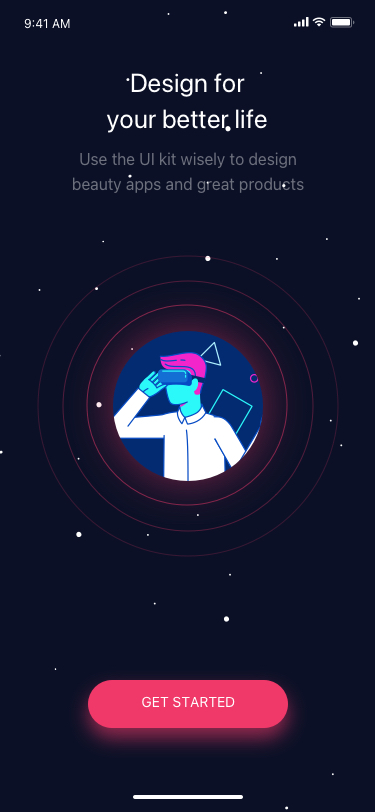
Text in this UI design:
Use the UI kit wisely to design beauty apps and great products
Design for
your better life
Get started